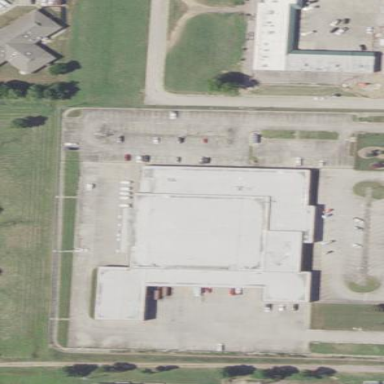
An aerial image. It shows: Building serving as post office.